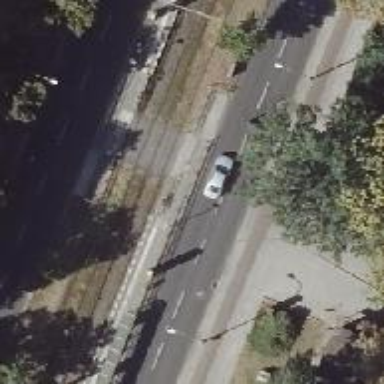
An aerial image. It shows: Uncontrolled tram railway crossing.